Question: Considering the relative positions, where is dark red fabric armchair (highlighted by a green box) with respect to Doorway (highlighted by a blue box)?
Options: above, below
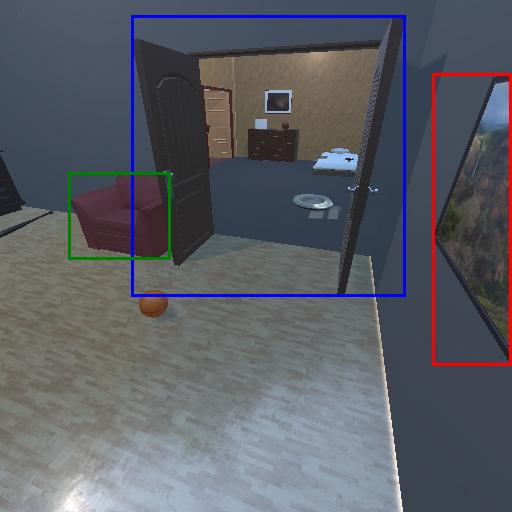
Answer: above